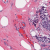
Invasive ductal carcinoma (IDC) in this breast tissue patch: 1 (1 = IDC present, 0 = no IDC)